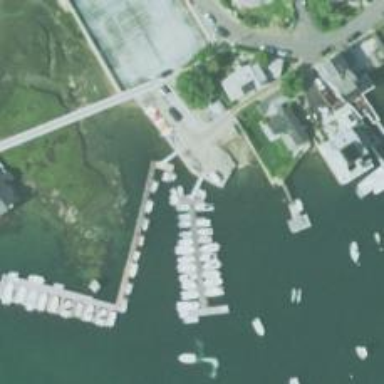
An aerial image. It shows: Man-made pier.